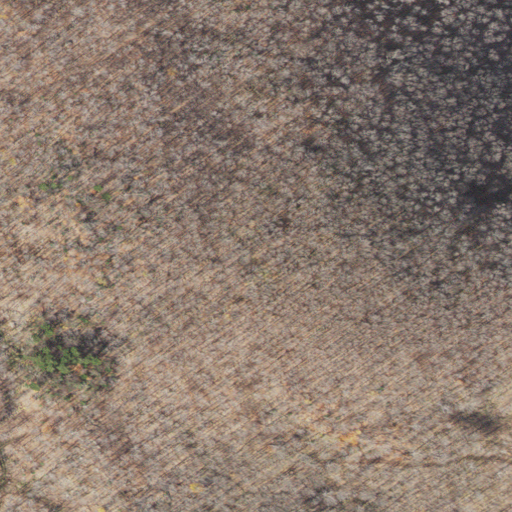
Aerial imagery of mountain in Vermont named Paddock Hill containing deciduous forest and mixed forest